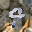
Label: 9